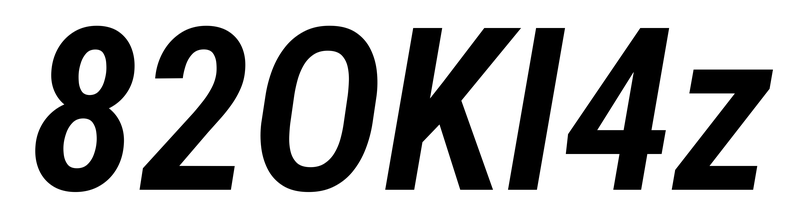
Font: Roboto-Italic_Condensed_SemiBold_Italic